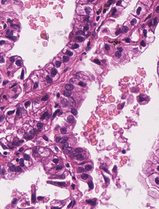
Tumor epithelial tissue: yes
Tumor-associated stroma tissue: yes
Normal tissue: no